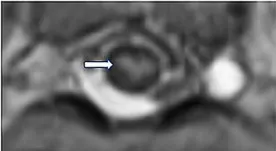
(B) Axial T2WI shows the high signal intensity in the anterior horn of the gray matter (owl's eye appearance) at the T8 level.
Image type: radiology (mri)